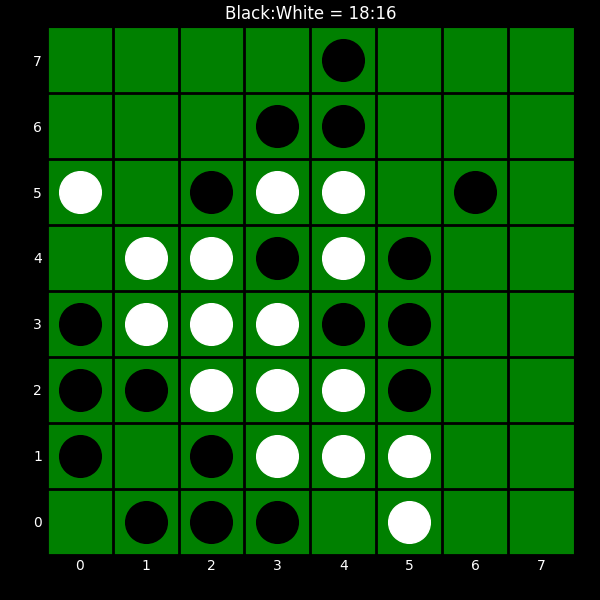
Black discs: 18
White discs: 16